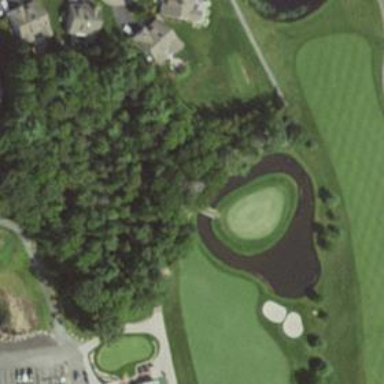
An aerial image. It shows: Path bridge over golf course.